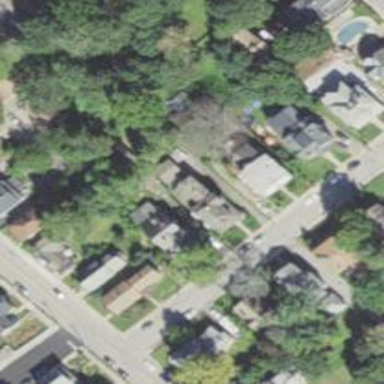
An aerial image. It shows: Residential driveway designated as service road.